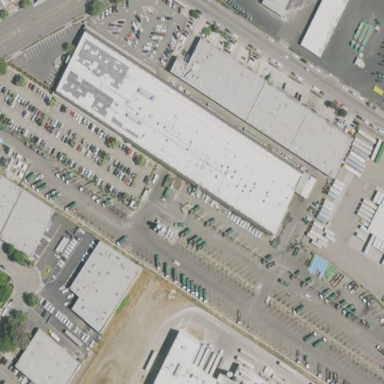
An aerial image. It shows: Warehouse.